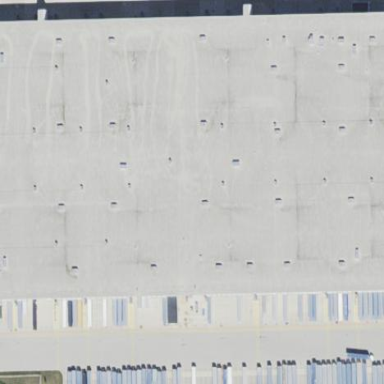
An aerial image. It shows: Warehouse serving as post depot.